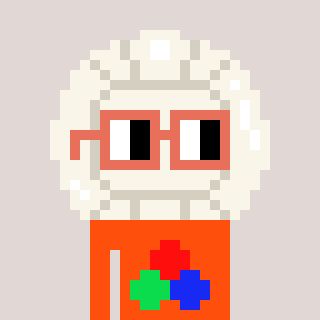
a pixel art character with square orange glasses, a volleyball-shaped head and a orange-colored body on a warm background